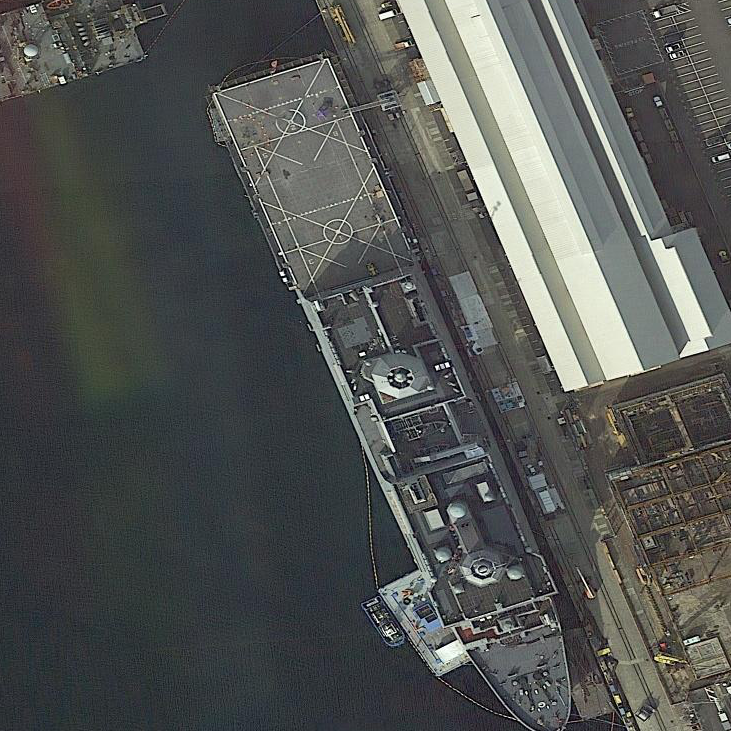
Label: San_Antonio-class_transport_dock